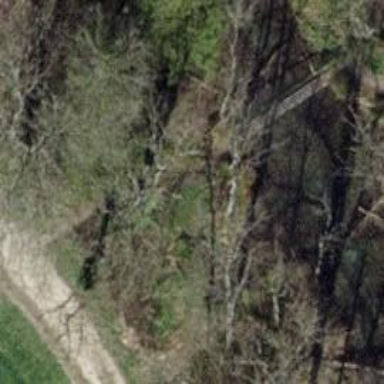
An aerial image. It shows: Metal bridge over path.